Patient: sex F, age 57
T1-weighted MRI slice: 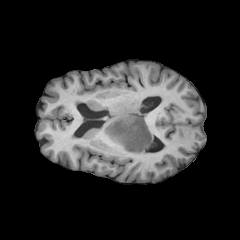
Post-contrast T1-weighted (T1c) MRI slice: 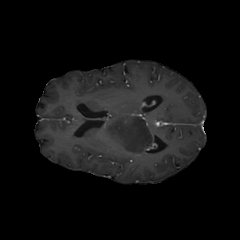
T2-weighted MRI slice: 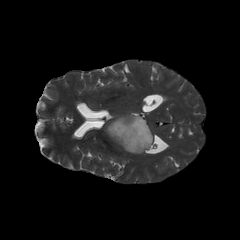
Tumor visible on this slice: yes
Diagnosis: Astrocytoma, IDH-wildtype
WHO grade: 3